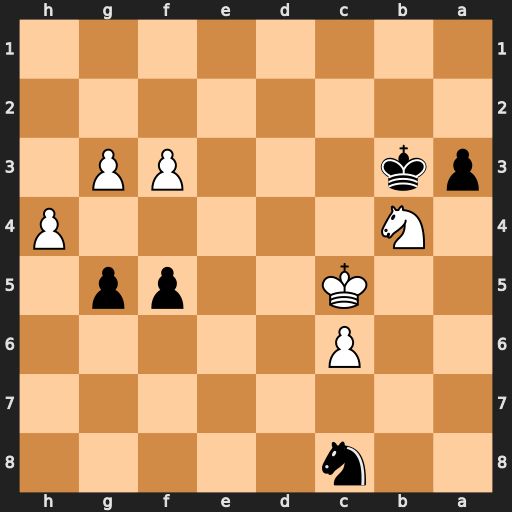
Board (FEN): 2n5/8/2P5/2K2pp1/1N5P/pk3PP1/8/8
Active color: b
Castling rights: -
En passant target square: -
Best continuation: f4 g4 gxh4